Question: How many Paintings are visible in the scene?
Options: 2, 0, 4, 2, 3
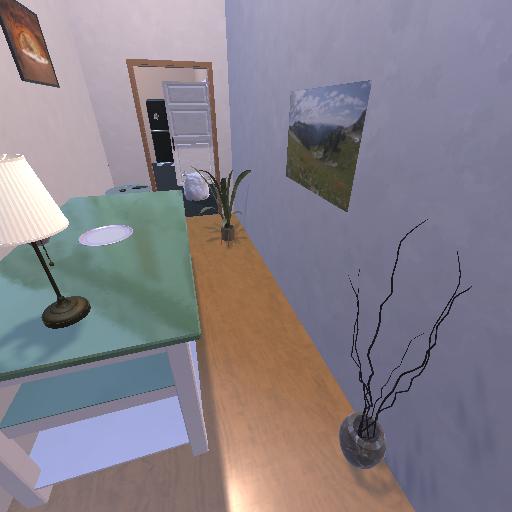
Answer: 2